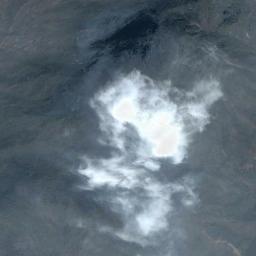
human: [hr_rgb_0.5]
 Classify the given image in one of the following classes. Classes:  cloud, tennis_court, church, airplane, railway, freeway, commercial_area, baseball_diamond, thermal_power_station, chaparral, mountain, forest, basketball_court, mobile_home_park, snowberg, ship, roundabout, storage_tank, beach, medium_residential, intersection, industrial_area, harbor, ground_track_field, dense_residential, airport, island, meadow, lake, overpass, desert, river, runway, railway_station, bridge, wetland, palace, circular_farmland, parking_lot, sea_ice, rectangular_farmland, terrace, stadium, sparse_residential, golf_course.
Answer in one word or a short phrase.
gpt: cloud